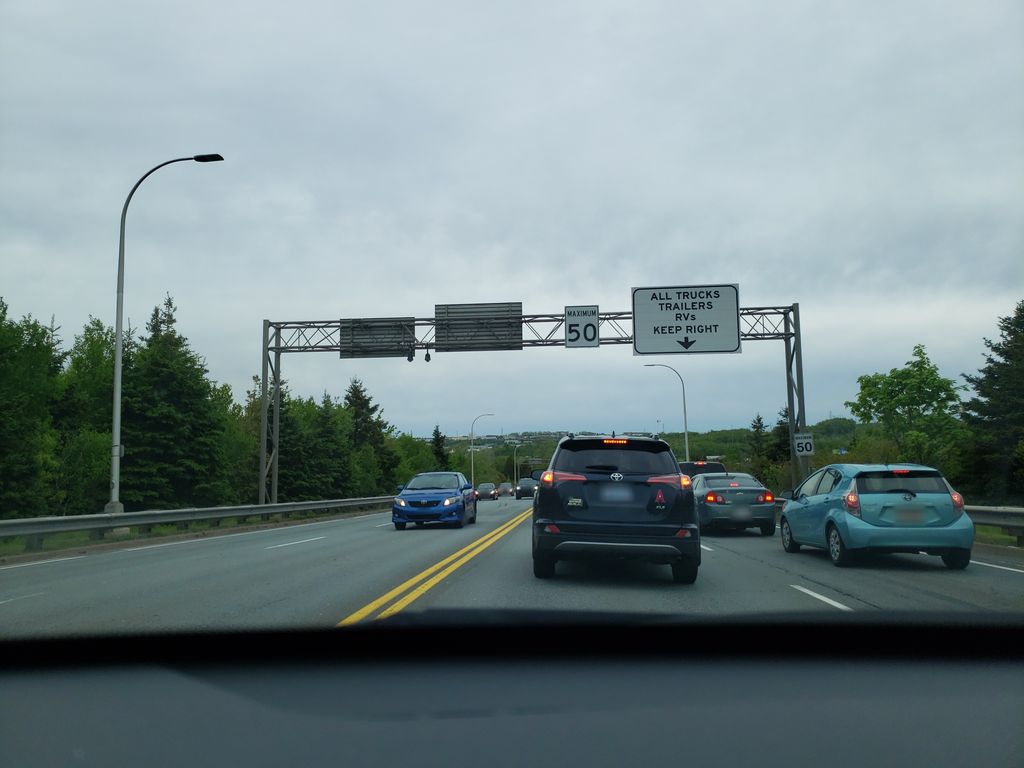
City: halifax